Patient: sex F, age 71
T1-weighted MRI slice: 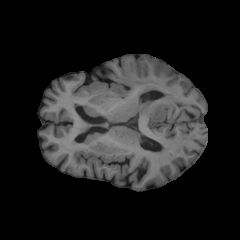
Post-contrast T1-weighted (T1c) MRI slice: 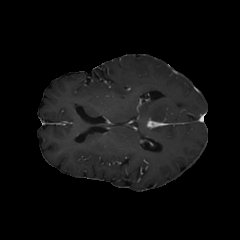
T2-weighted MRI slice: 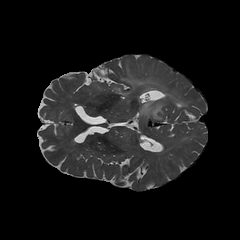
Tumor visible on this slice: yes
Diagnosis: Astrocytoma, IDH-mutant
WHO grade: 2